Question: I have a 'core-menu' containing a pair of 'paper-item''s.

I'm trying to remove the 'core-menu' margin, but setting it to 0 does nothing. How can I remove it?
'''
<!DOCTYPE html>
<html>
<head>
<meta charset="utf-8">
<script src="packages/web_components/platform.js"></script>
<script src="packages/web_components/dart_support.js"></script>
<link rel="import" href="packages/core_elements/core_menu.html">
<link rel="import" href="packages/paper_elements/paper_item.html">
<style>
html, body {
height: 100%;
margin: 0;
}
core-menu {
margin: 0;
}
paper-item {
background-color: #00ff00;
}
</style>
</head>
<body>
<core-menu>
<paper-item label="One"></paper-item>
<paper-item label="Two"></paper-item>
</core-menu>
<script type="application/dart">export 'package:polymer/init.dart';</script>
</body>
'''
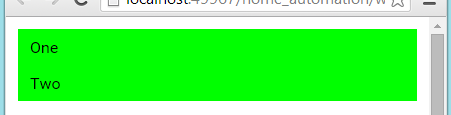
Answer: The selectivity of your selector used to change the value must be higher than the selectivity of the selector used to set the original value.
I was able to remove the margin using
'''
core-menu#menu {
margin: 0;
}
<core-menu id="menu">
<paper-item label="One"></paper-item>
<paper-item label="Two"></paper-item>
</core-menu>
'''
For testing purposes you can also use '!important'
'''
core-menu {
margin: 0 !important;
}
'''
but it is strongly advised not to use it in production if you don't have to.
It makes your CSS hard to maintain.
For more details see <URL>